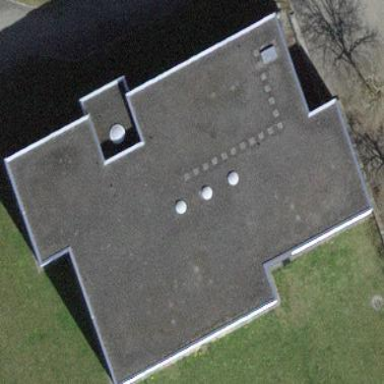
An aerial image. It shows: School building with flat roof.